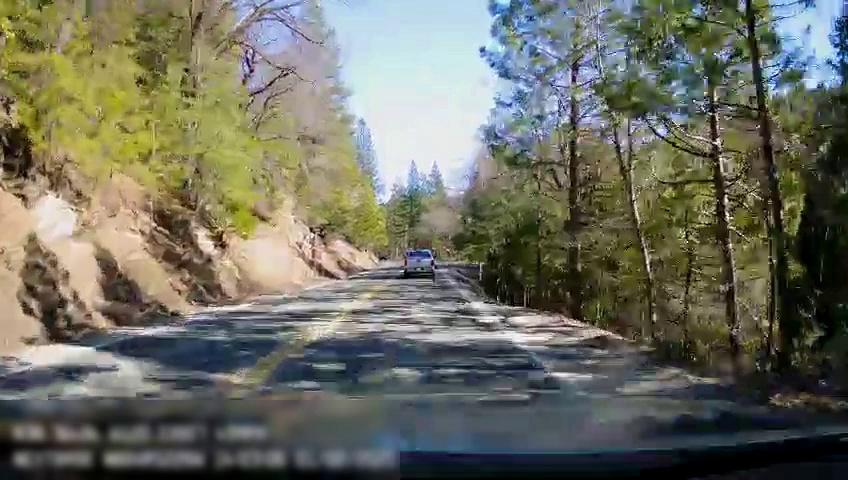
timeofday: Day
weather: Sunny
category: Drivable Space
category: Vehicles | Truck
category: Lanes | Opposite Lane
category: Lanes | Opposite Lane
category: Lanes | Current Lane
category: Lanes | Current Lane